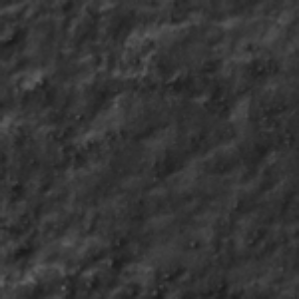
Label: frost